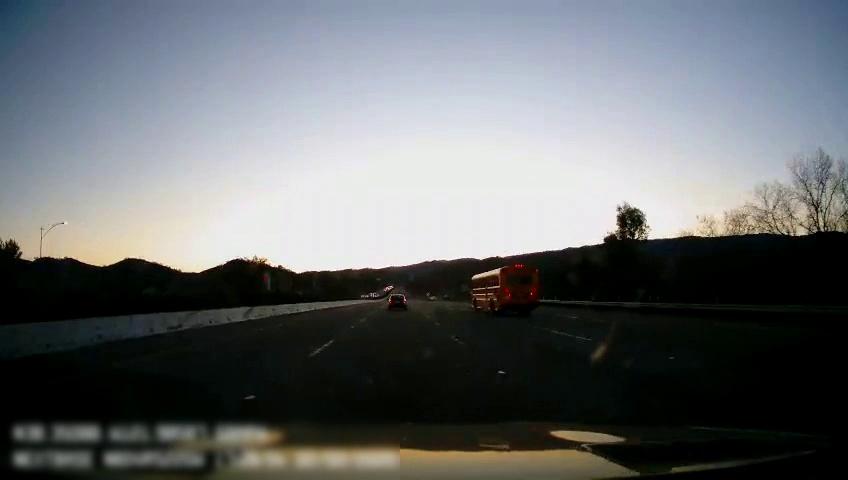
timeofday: Day
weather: Cloudy
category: Drivable Space
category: Vehicles | Bus
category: Vehicles | Car
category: Lanes | Current Lane
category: Lanes | Current Lane
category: Lanes | Alternate Lane